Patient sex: F
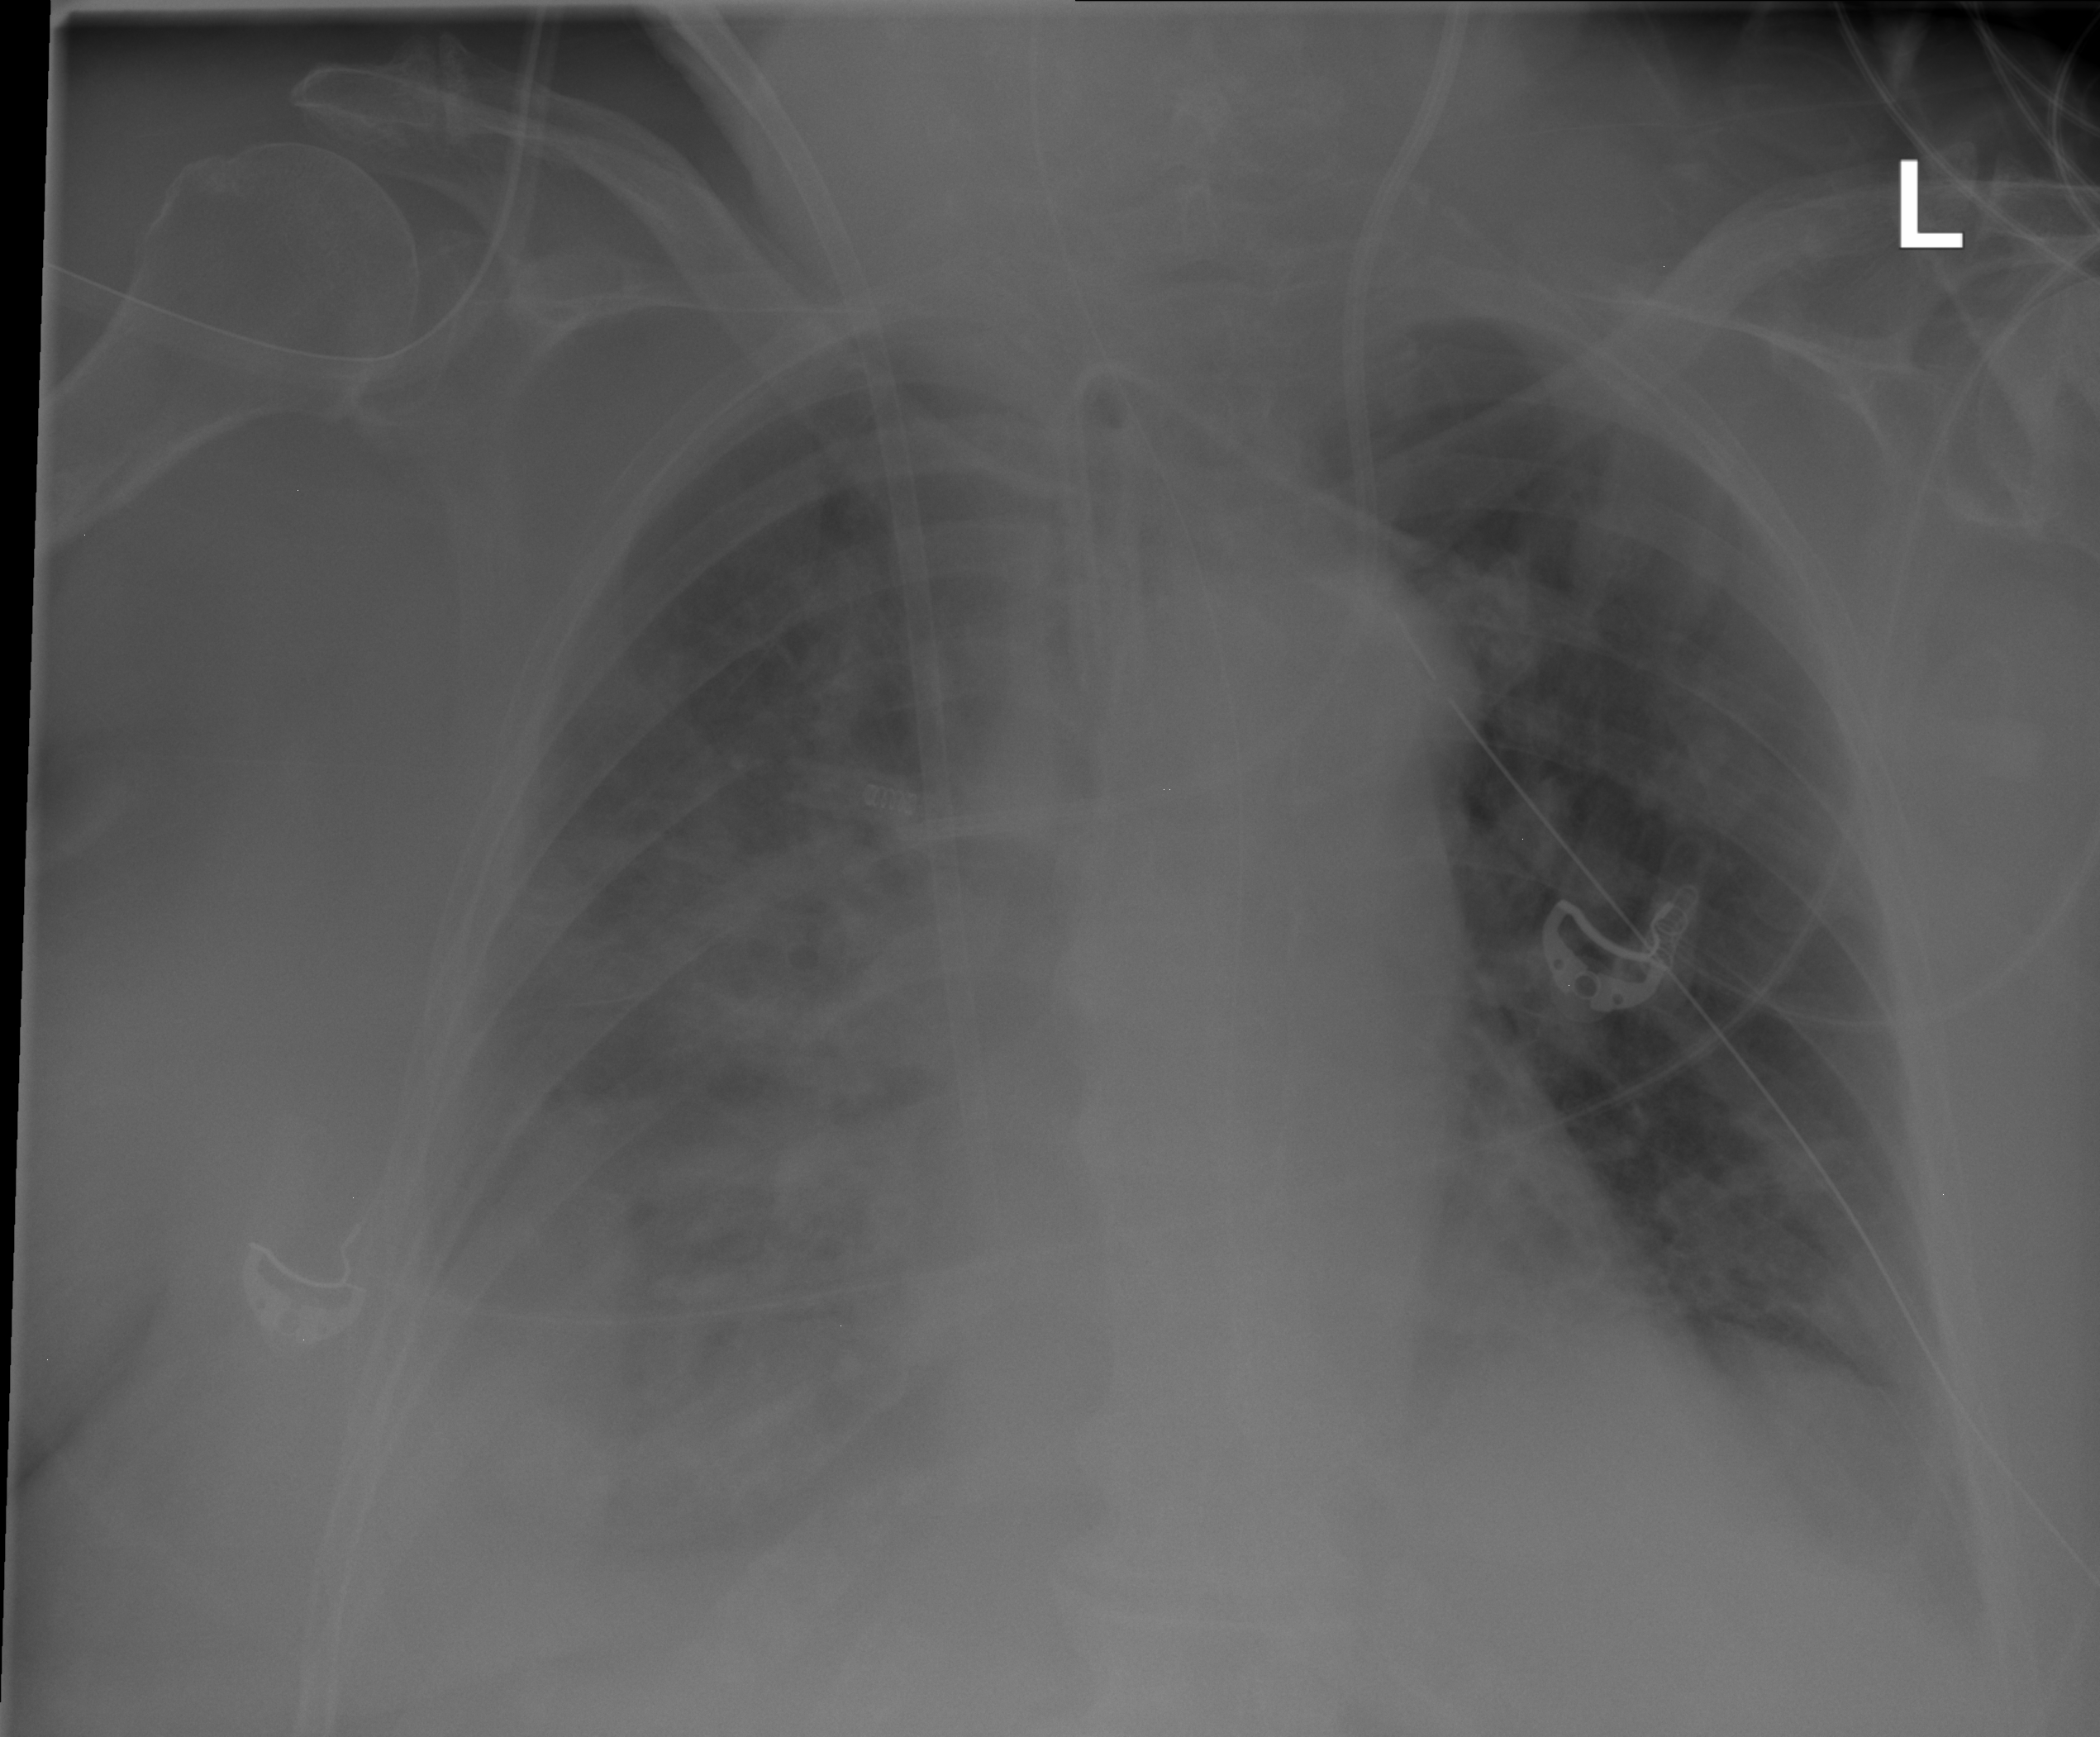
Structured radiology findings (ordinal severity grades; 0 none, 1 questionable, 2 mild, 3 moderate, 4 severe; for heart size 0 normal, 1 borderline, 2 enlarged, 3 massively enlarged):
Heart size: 0
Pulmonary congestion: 2
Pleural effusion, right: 3
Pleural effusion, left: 2
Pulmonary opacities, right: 3
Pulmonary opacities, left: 2
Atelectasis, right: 3
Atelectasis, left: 2